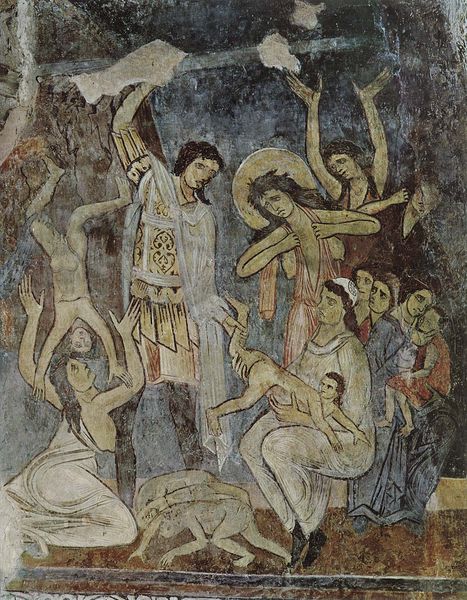
Titel: Saint-Martin in Aime
Standort: Aime, Saint-Martin (EU - F)
Schlagwörter: mann, nackt, frauen, menschen, busen, frau, männer, zeichnung, leute, kappe, arme, herodes, trauer, mantel, gewänder, kind, kinder, engel, angst, wandmalerei, junge, fallen, streit, soldat, rüstung, römer, heiligenschein, jesus, leid, flehen, fall, sturz, heilige, fresko, töten, klagen, mütter, romanisch, coloriert, restauration, freske, kindermord, bethlehem, jammern, zerreißen, kindlein, buchmaleriei, unschuldige, bethlehen, gefresko